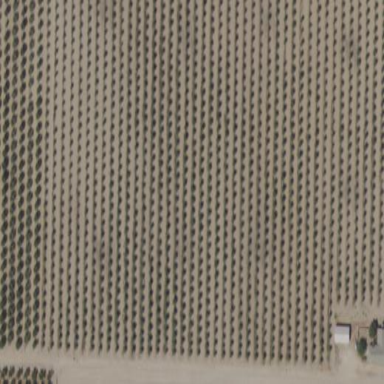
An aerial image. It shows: Orchard planted with peach trees.